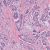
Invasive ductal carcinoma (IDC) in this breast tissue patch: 1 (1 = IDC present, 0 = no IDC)